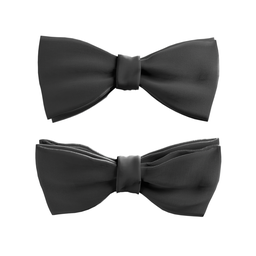
Label: people